Interaction volume radius: 10 \u00c5
Interaction volume height: 10 \u00c5
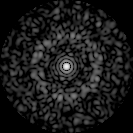
Disorder parameter: 0.8552